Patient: sex F, age 56
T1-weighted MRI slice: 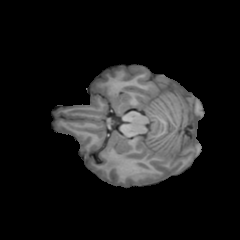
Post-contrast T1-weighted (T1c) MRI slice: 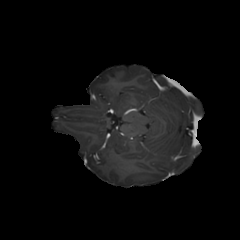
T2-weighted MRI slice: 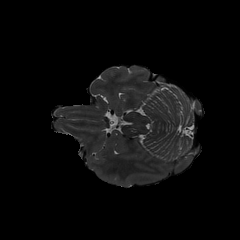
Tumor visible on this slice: no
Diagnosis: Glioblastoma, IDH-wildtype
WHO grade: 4